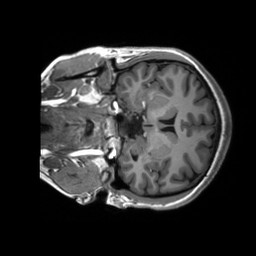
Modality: T1w
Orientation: coronal
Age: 21
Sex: female
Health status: healthy
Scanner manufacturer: siemens
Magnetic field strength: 3 T
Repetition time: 2.53 s
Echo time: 0.00227 s